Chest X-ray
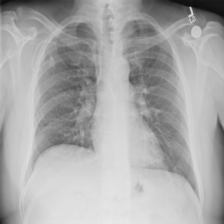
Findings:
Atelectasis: negative
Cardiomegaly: negative
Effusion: negative
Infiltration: negative
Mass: negative
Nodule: negative
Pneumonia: negative
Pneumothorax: negative
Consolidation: negative
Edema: negative
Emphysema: negative
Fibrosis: negative
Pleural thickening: negative
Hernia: negative